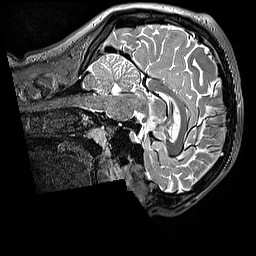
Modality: T2w
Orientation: sagittal
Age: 27
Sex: female
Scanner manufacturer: siemens
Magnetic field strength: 3 T
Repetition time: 3.2 s
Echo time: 0.408 s